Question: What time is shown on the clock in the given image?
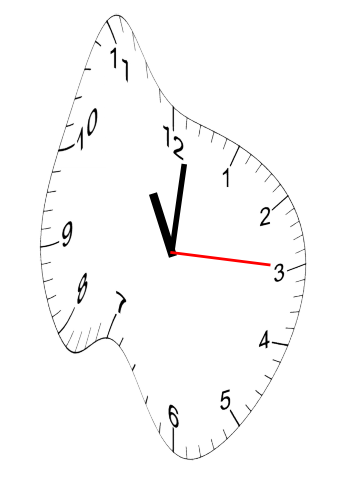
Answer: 11:01:15